Field crop: maize
Growth stage: 2
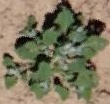
Species: chenopodium